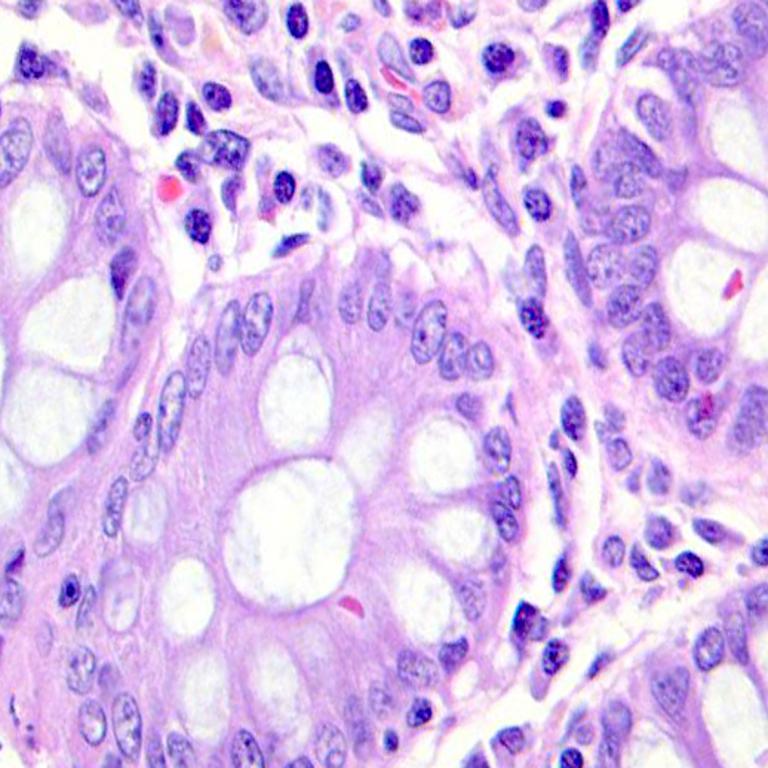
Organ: colon
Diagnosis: benign